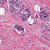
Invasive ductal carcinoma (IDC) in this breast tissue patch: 1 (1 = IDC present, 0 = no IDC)